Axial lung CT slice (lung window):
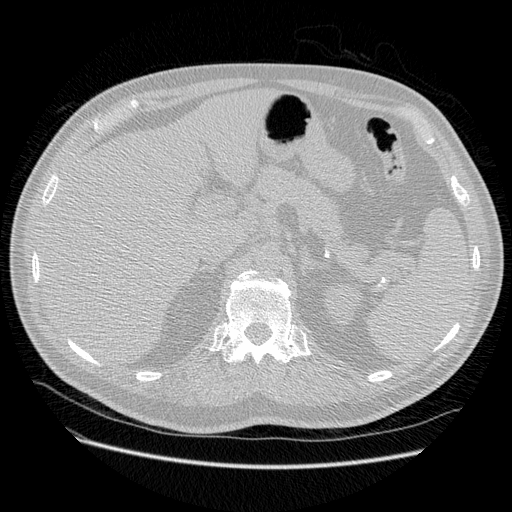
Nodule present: no